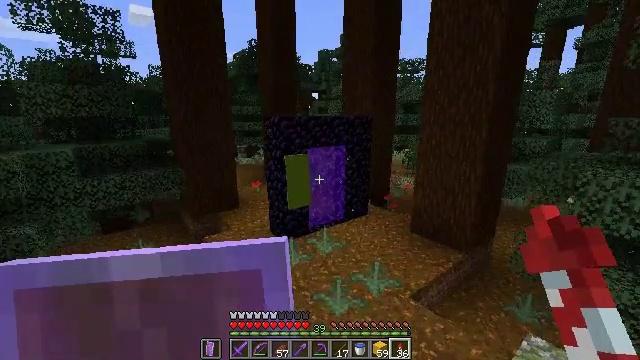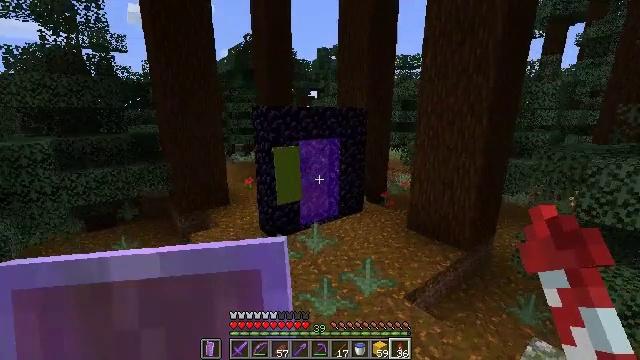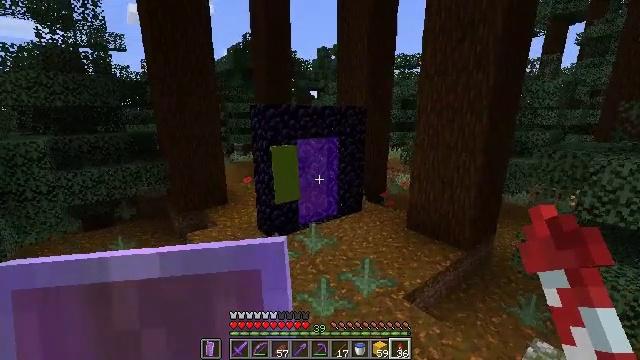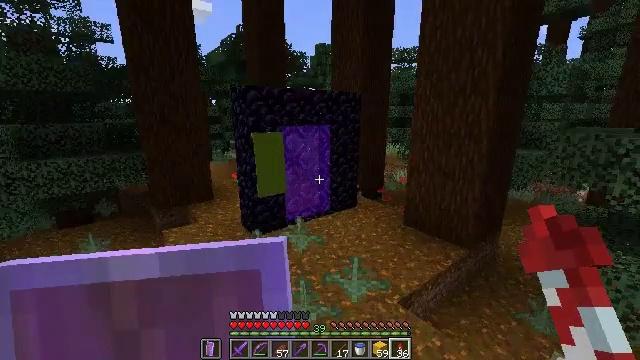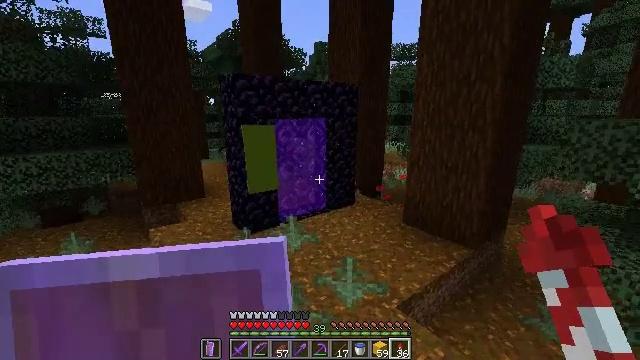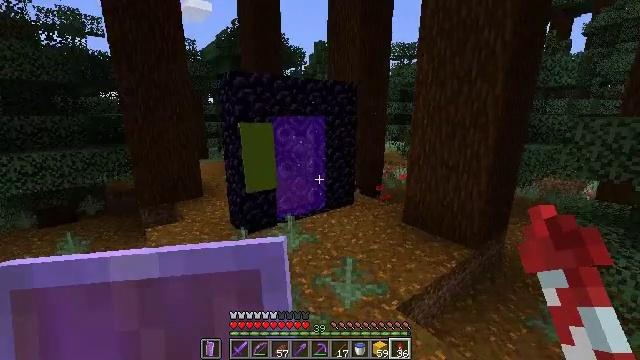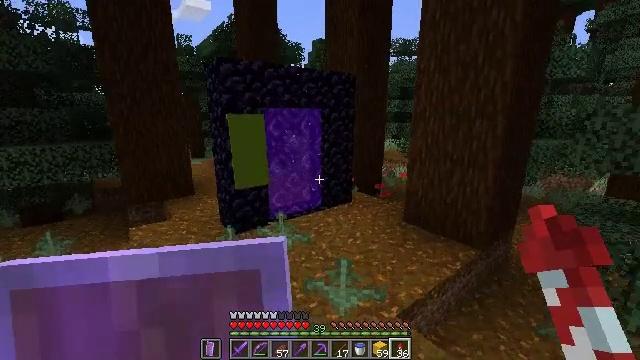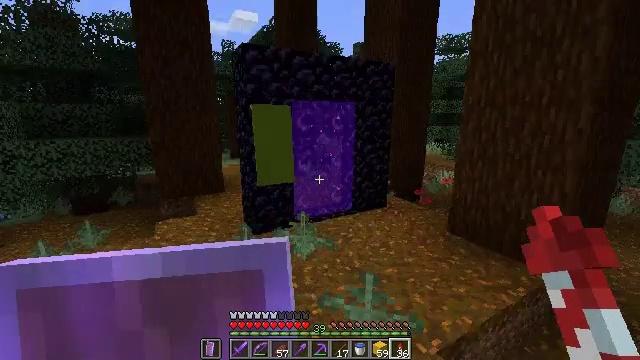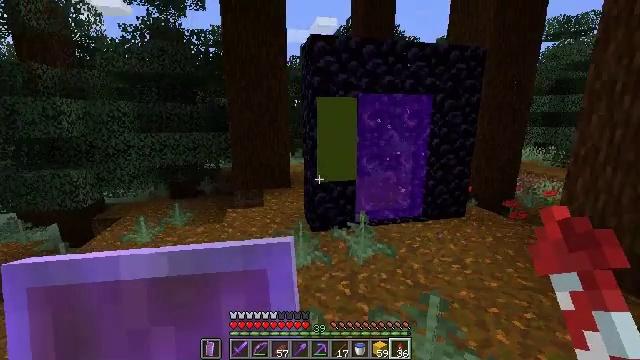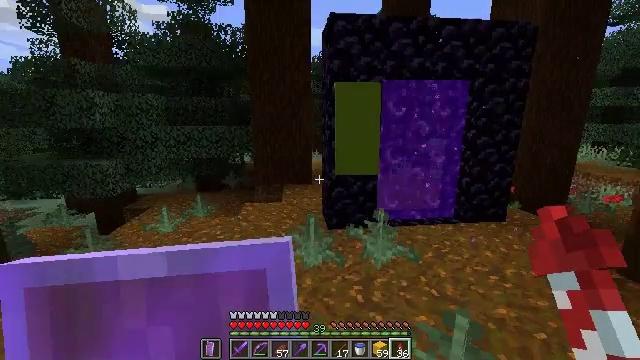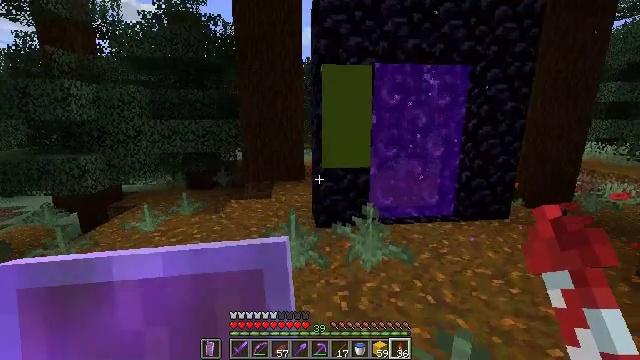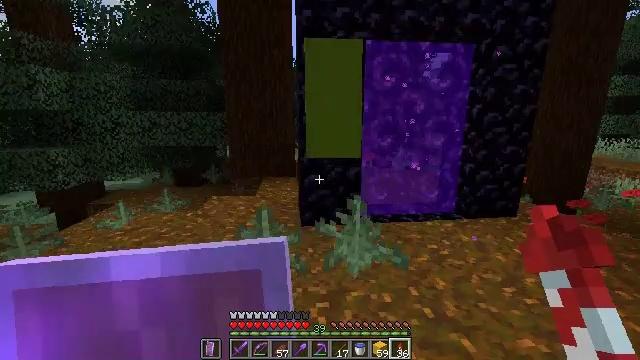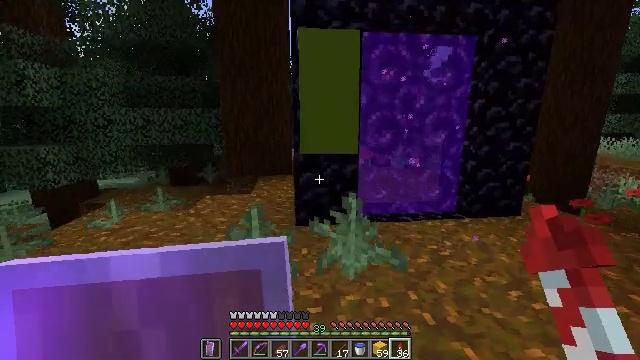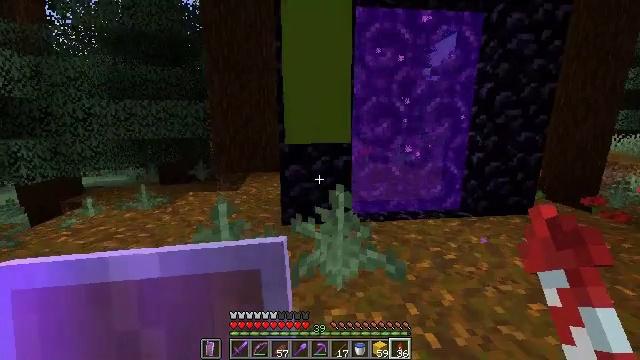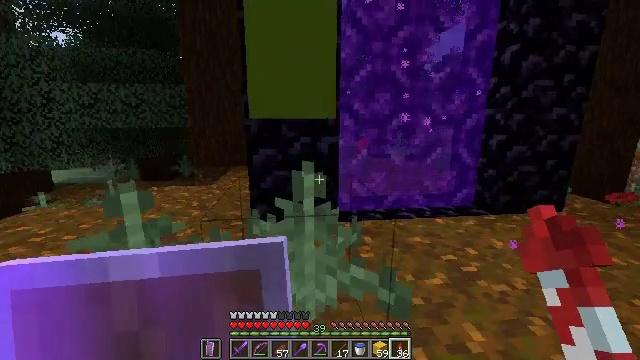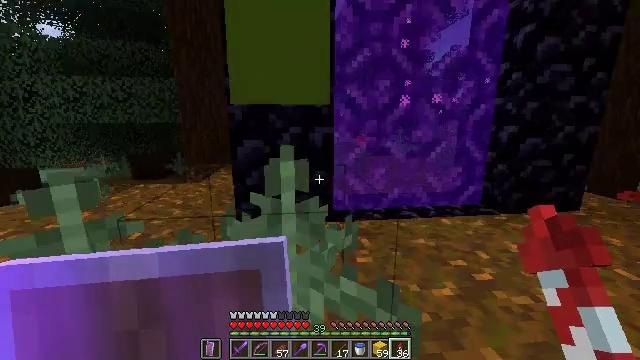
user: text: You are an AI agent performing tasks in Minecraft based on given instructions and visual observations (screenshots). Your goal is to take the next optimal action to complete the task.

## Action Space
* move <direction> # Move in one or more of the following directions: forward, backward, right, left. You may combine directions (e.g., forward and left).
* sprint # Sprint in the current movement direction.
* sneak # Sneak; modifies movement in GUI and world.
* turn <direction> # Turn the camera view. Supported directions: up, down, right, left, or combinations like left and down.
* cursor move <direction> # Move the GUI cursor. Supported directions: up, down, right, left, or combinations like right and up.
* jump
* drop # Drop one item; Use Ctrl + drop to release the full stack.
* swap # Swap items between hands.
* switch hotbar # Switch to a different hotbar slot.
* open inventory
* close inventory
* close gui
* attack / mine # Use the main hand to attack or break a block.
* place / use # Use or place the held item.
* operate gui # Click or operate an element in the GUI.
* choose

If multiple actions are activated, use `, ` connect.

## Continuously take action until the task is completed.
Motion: motion action
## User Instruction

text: craft item cyan carpet
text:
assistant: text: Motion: no_op
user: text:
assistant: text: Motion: no_op
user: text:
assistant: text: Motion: no_op
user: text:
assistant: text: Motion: no_op
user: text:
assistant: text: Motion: no_op
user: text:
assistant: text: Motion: no_op
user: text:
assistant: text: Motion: turn left and up
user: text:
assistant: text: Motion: turn left
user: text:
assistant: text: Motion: turn left
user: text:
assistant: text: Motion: no_op
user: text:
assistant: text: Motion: no_op
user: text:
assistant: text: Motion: no_op
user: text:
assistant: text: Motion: no_op
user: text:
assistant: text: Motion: no_op
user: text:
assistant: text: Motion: no_op
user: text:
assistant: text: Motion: no_op
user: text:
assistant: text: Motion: no_op
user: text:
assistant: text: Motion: no_op
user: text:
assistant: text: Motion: turn right and down
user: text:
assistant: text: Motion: turn right and down
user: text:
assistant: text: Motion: turn right and down
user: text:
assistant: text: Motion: turn right and down
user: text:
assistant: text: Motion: turn right and down
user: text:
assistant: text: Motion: turn right and down
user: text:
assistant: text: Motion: turn right and down
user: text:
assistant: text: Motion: turn right and up
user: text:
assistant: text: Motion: no_op
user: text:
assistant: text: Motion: no_op
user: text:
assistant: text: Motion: no_op
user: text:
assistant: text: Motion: no_op